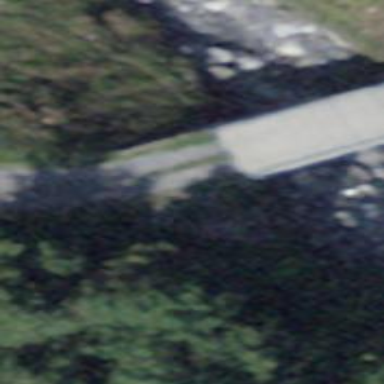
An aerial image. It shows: Track road with bridge.